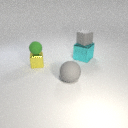
large cyan metal cube behind small yellow metal cube